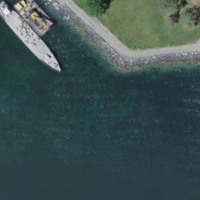
EUNIS habitat code: 14
Species observed at this site:
Erinaceus europaeus
Pica pica
Motacilla alba
Fringilla coelebs